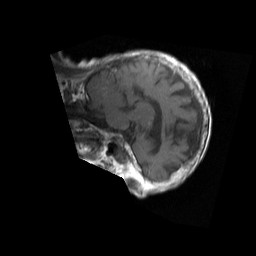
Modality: T1w
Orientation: sagittal
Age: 83
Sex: female
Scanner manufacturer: philips
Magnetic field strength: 1.5 T
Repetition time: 0.4 s
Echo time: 0.0074 s